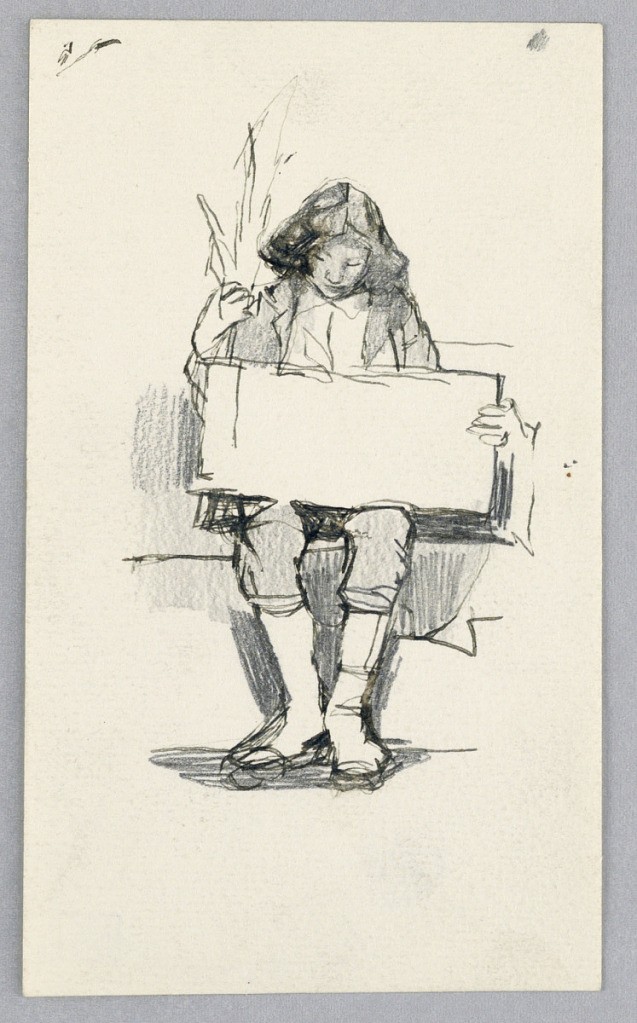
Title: Study of a Young Boy
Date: ca. 1880
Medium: Pen and ink, graphite on rough paper
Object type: Drawing
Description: Vertical rectangle. Study of a young boy sitting and holding an open book toward the spectator, shown from the front. The figure holds with his left hand a broad open book upon his legs and a branch in his raised right hand. The head is lowered. Some scratching.